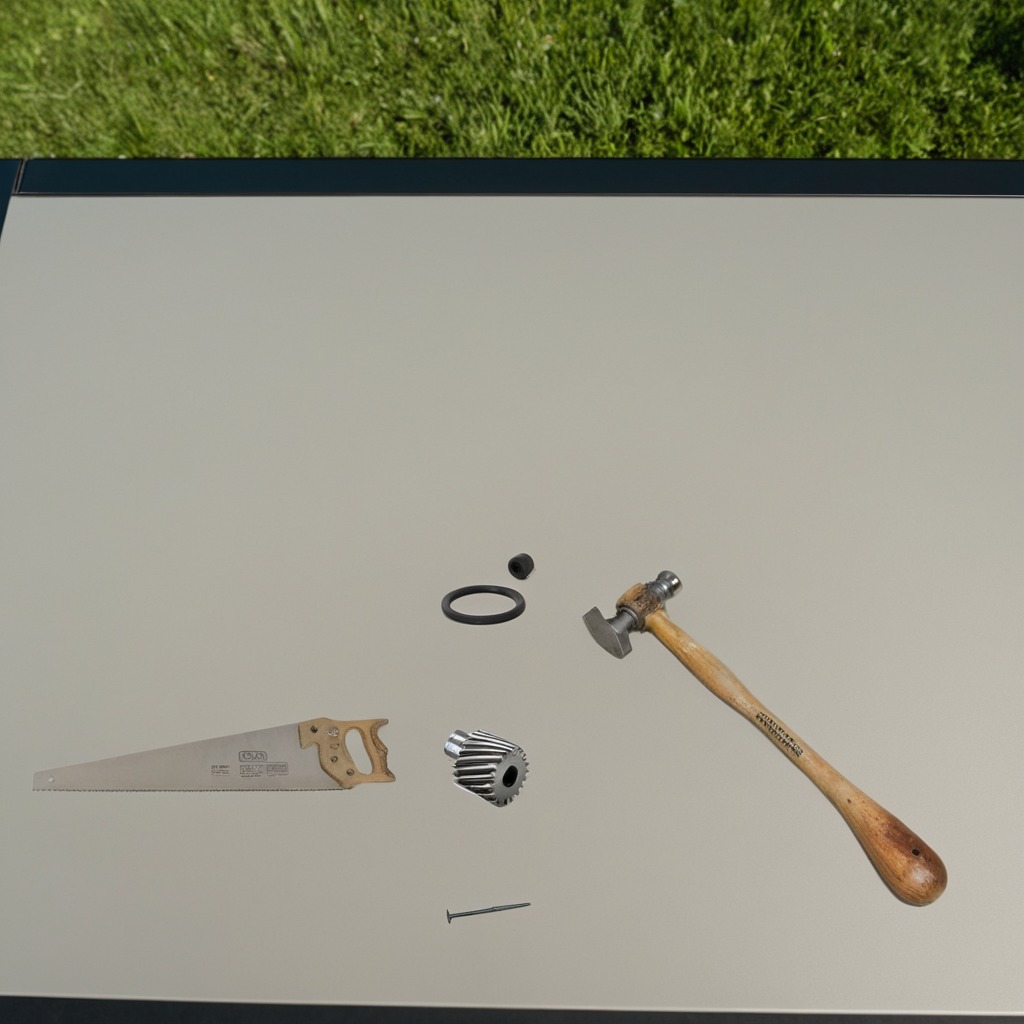
A rubber o-ring, a steel gear with teeth, a hammer, an iron nail, and a handheld metal saw are lying on the utility table.